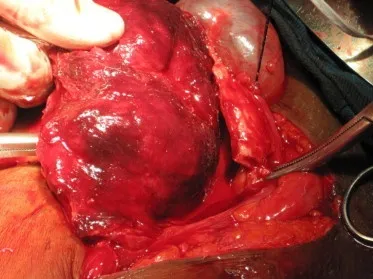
The uterus showing the endometrial surface after reversion.
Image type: medical_photograph (other_medical_photograph)